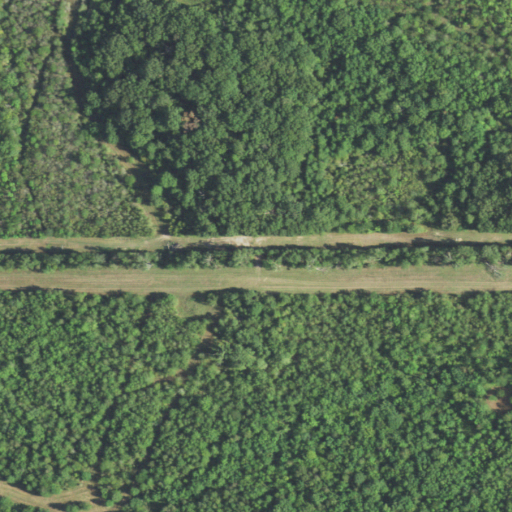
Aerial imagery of mountain in Louisiana named The Butte containing woody wetlands, shrub, evergreen forest, pasture, herbaceous wetlands, grassland, and deciduous forest